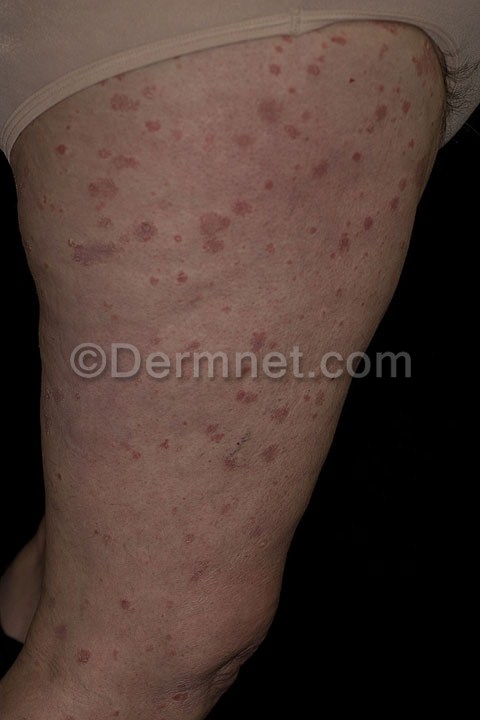
Disease: Psoriasis pictures Lichen Planus and related diseases